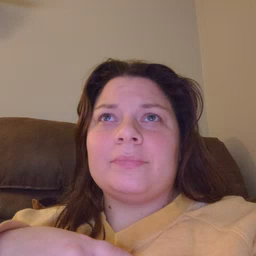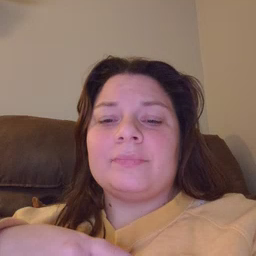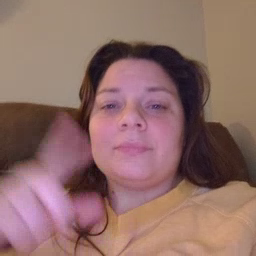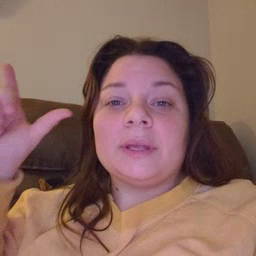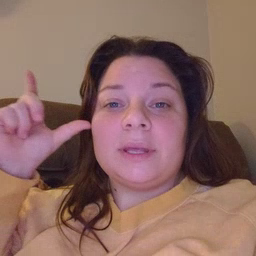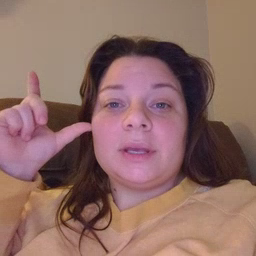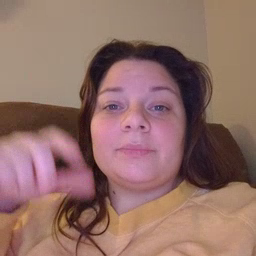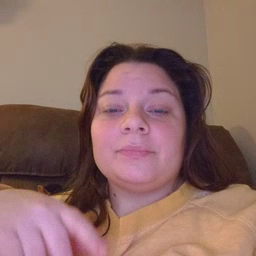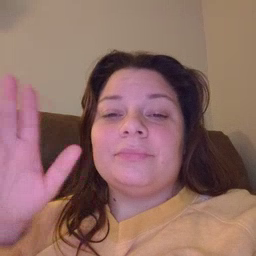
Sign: hear